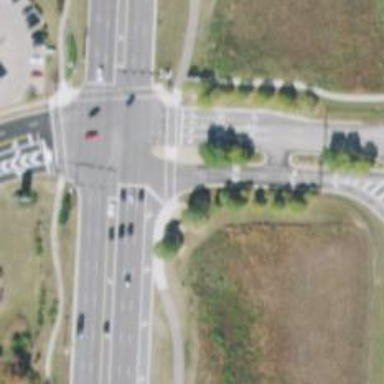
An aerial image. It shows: Marked crossing on the road.